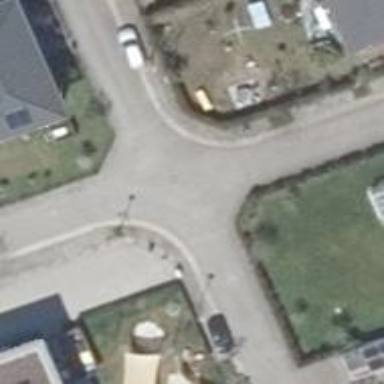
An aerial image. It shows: Living street.